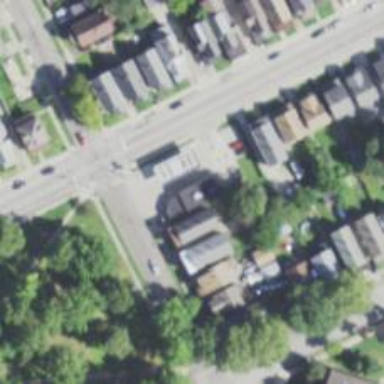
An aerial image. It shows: Convenience shop.